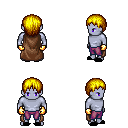
a pixel art fantasy rpg character, male body template, dark elf, purple skin, brown cape, magenta pants, blonde plain hairstyle, gold gloves, black slippers, four views (front, back, left, right), 2x2 character sprite sheet, small pixel art, hard edges, no anti-aliasing